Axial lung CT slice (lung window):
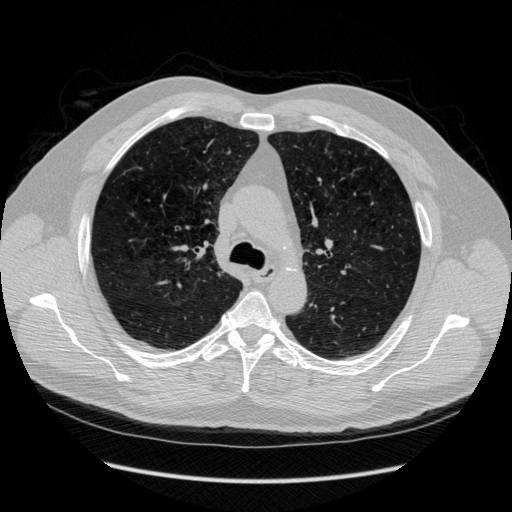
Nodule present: no